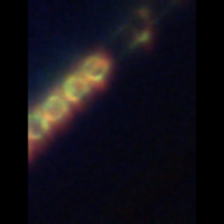
Taxon: Skeletonema
Group: Diatoms